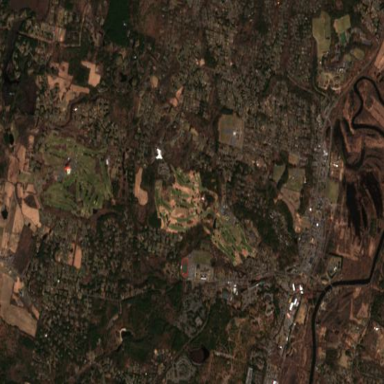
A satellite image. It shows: Golf course surrounded by greenery.